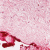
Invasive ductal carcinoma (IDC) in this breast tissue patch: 0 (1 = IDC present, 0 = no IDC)